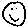
Label: smiley face